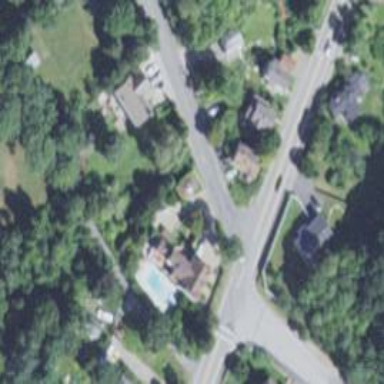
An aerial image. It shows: Stop road.